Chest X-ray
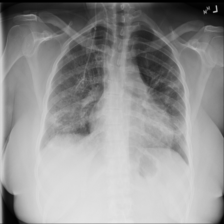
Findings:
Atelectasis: negative
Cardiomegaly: negative
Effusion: negative
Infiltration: positive
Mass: negative
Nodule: negative
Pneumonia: negative
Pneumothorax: negative
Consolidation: negative
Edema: negative
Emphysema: negative
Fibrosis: negative
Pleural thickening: negative
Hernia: negative